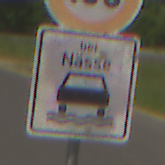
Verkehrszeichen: BeiNaesse
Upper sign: Geschwindigkeit130
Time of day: Midday
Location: Outdoor (RoadRail)
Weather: PartlyCloudy
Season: NotSpecified
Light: Natural